Field crop: maize
Growth stage: 2
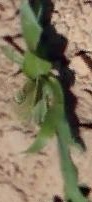
Species: maize